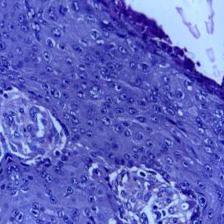
Diagnosis: OSCC